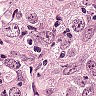
Metastatic tissue present: yes